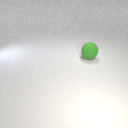
large green rubber sphere